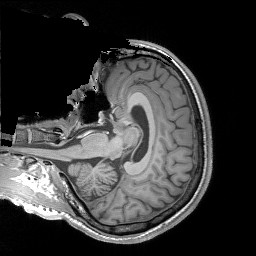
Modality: T1w
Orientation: axial